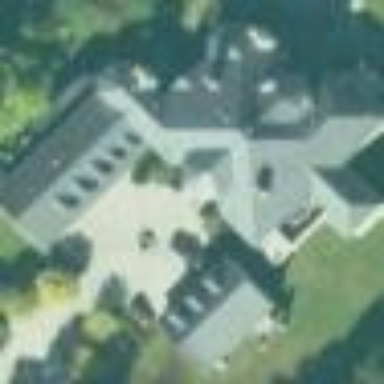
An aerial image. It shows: Simple house.